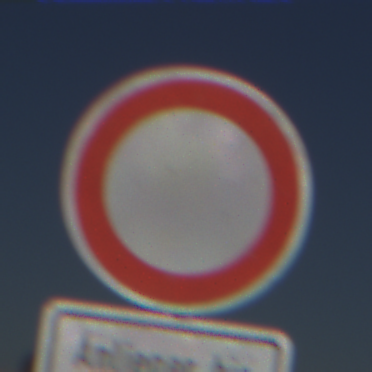
Verkehrszeichen: VerbotFahrzeugeAllerArt
Zusatzzeichen unten: SonstigeFahrzeugePersonengruppenFrei3
Umgebung: Outdoor, RoadRail
Tageszeit: MorningAfternoon
Wetter: Clear
Licht: Natural
Jahreszeit: NotSpecified
Kontrast: HighContrast